Question: I know this is a shot in the dark, but here it goes. I've been trying to build an unordered list using ruby similar to the one below, but here is the catch: the data that I am receiving from an API is not in a easily parsable format.
I know that I'm going to have to use recursion, but I'm not sure how I can convert it properly into a nested (parent - children) ruby hash.
Any suggestions or references to resources to solve my issue will be greatly appreciated. Thank you for your time for reading this question.
### Ruby Array
'''
[ [ "Lost in Translation 2003 BDRip 1080p AAC x264-tomcat12\Lost in Translation 2003 BDRip 1080p AAC x264-tomcat12.mp4", <PHONE> ],
[ " Lost in Translation 2003 BDRip 1080p AAC x264-tomcat12\video VC-1 BD TEST SAMPLE\video VC-1 BD SAMPLE.mkv", 249150757 ],
[ " Lost in Translation 2003 BDRip 1080p AAC x264-tomcat12\subs idx\English.idx", 62582 ],
[ " Lost in Translation 2003 BDRip 1080p AAC x264-tomcat12\subs idx\French.idx", 43725 ],
]
'''
### Desired Unordered List
'''
<ul>
<li>Lost in Translation 2003 BDRip 1080p AAC x264-tomcat12
<ul>
<li>Lost in Translation 2003 BDRip 1080p AAC x264-tomcat12.mp4 - <PHONE>)</li>
</ul>
<ul>
<li>video VC-1 BD TEST SAMPLE</li>
<ul>
<li>video VC-1 BD SAMPLE.mkv - (249150757)</li>
</ul>
</ul>
<ul>
<li>subs idx
<ul>
<li>English.idx - (62582)</li>
<li>French.idx - (43725)</li>
</ul>
</li>
</ul>
</li>
</ul>
'''
Just wanted to say thank you all for the guidance and help. I used the assistance to launch a tree view of the torrent files on my site: <URL>

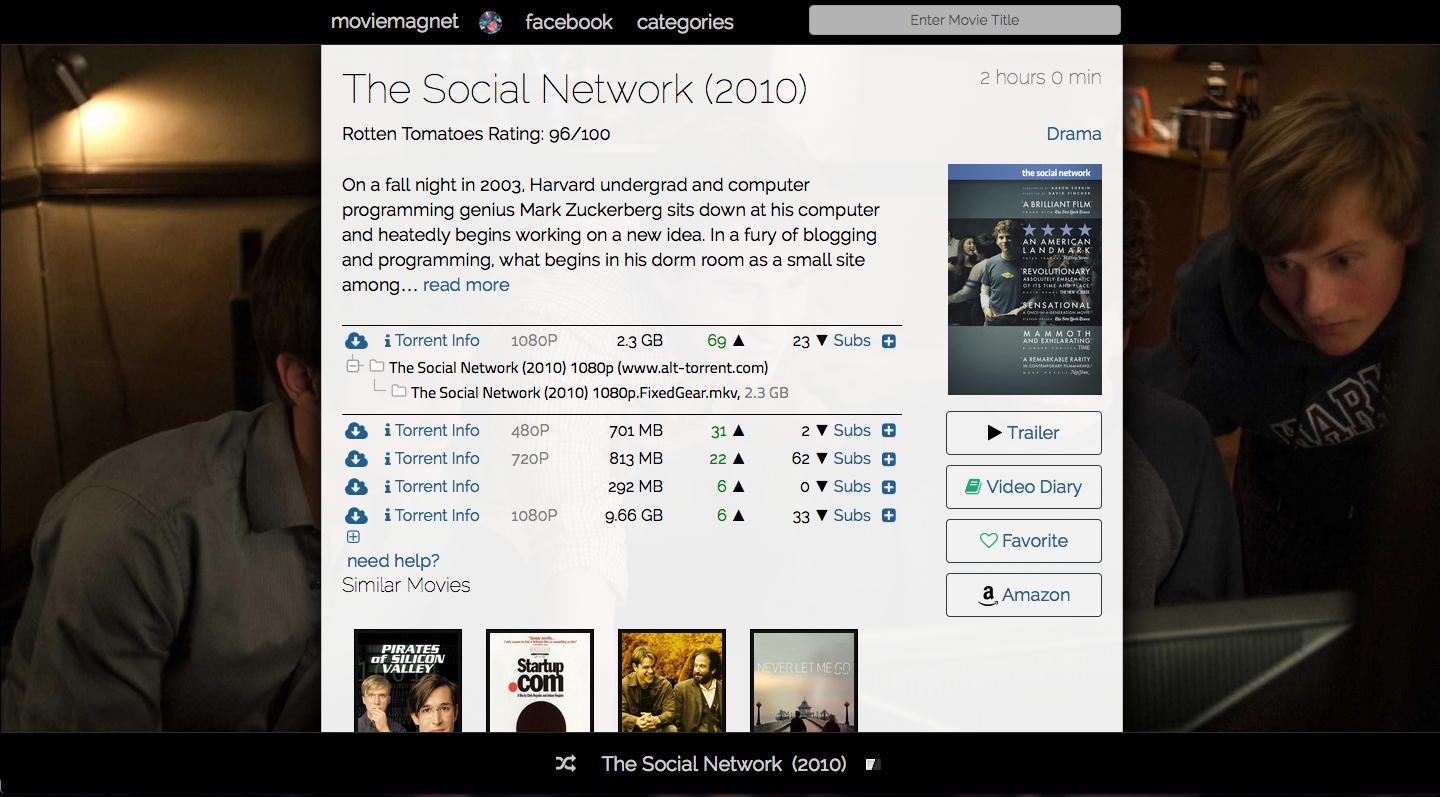
Answer: The following block will produce a hash that follows the above layout. It is not recursive, it goes to depth "1" only. I hope this is enough.
'''
array = [ [ "Lost in Translation 2003 BDRip 1080p AAC x264-tomcat12\Lost in Translation 2003 BDRip 1080p AAC x264-tomcat12.mp4", <PHONE> ],
[ " Lost in Translation 2003 BDRip 1080p AAC x264-tomcat12\video VC-1 BD TEST SAMPLE\video VC-1 BD SAMPLE.mkv", 249150757 ],
[ " Lost in Translation 2003 BDRip 1080p AAC x264-tomcat12\subs idx\English.idx", 62582 ],
[ " Lost in Translation 2003 BDRip 1080p AAC x264-tomcat12\subs idx\French.idx", 43725 ]]
hash={}
array.each do |i|
j=i.join(', ').split('\').map(&:strip) # split at '//'
k=j[0]
j.shift
if hash[k].blank?
hash[k]=j
else
l = hash[k].map{|v| v[0]} # check the first element of each item in the array
p = l.index j[0]
if p.nil? # see if current item already there
hash[k] << j
else
j.shift
hash[k][p][1] = Array(hash[k][p][1]) # if it's string, make it array
hash[k][p][1] << j.join(" ")
end
end
end
# hash
{"Lost in Translation 2003 BDRip 1080p AAC x264-tomcat12"=>
[
"Lost in Translation 2003 BDRip 1080p AAC x264-tomcat12.mp4, <PHONE>",
["video VC-1 BD TEST SAMPLE", "video VC-1 BD SAMPLE.mkv, 249150757"],
["subs idx", ["English.idx, 62582", "French.idx, 43725"]]
]
}
'''